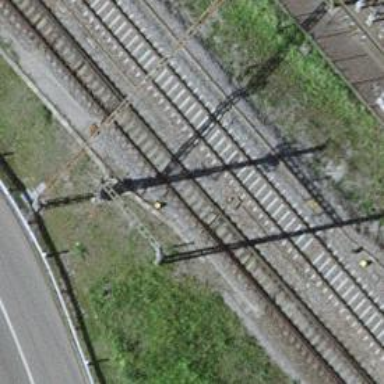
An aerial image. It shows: Railway switch.